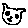
Label: cat